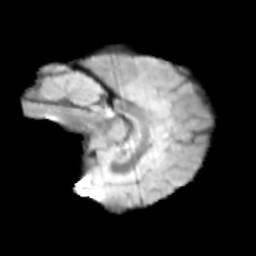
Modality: T2w
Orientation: sagittal
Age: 13
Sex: female
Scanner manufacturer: siemens
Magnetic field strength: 3 T
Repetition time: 3.8 s
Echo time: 0.07 s